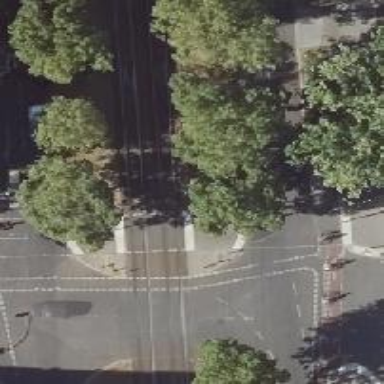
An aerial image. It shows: Tram crossing with traffic signals.